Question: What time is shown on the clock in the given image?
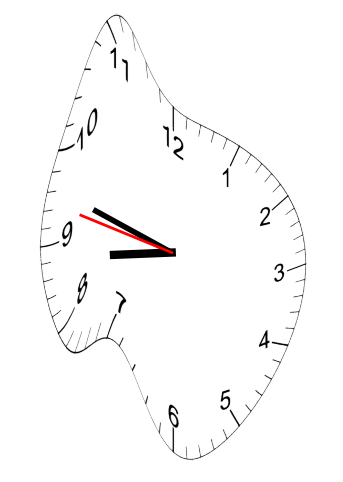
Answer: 08:47:47